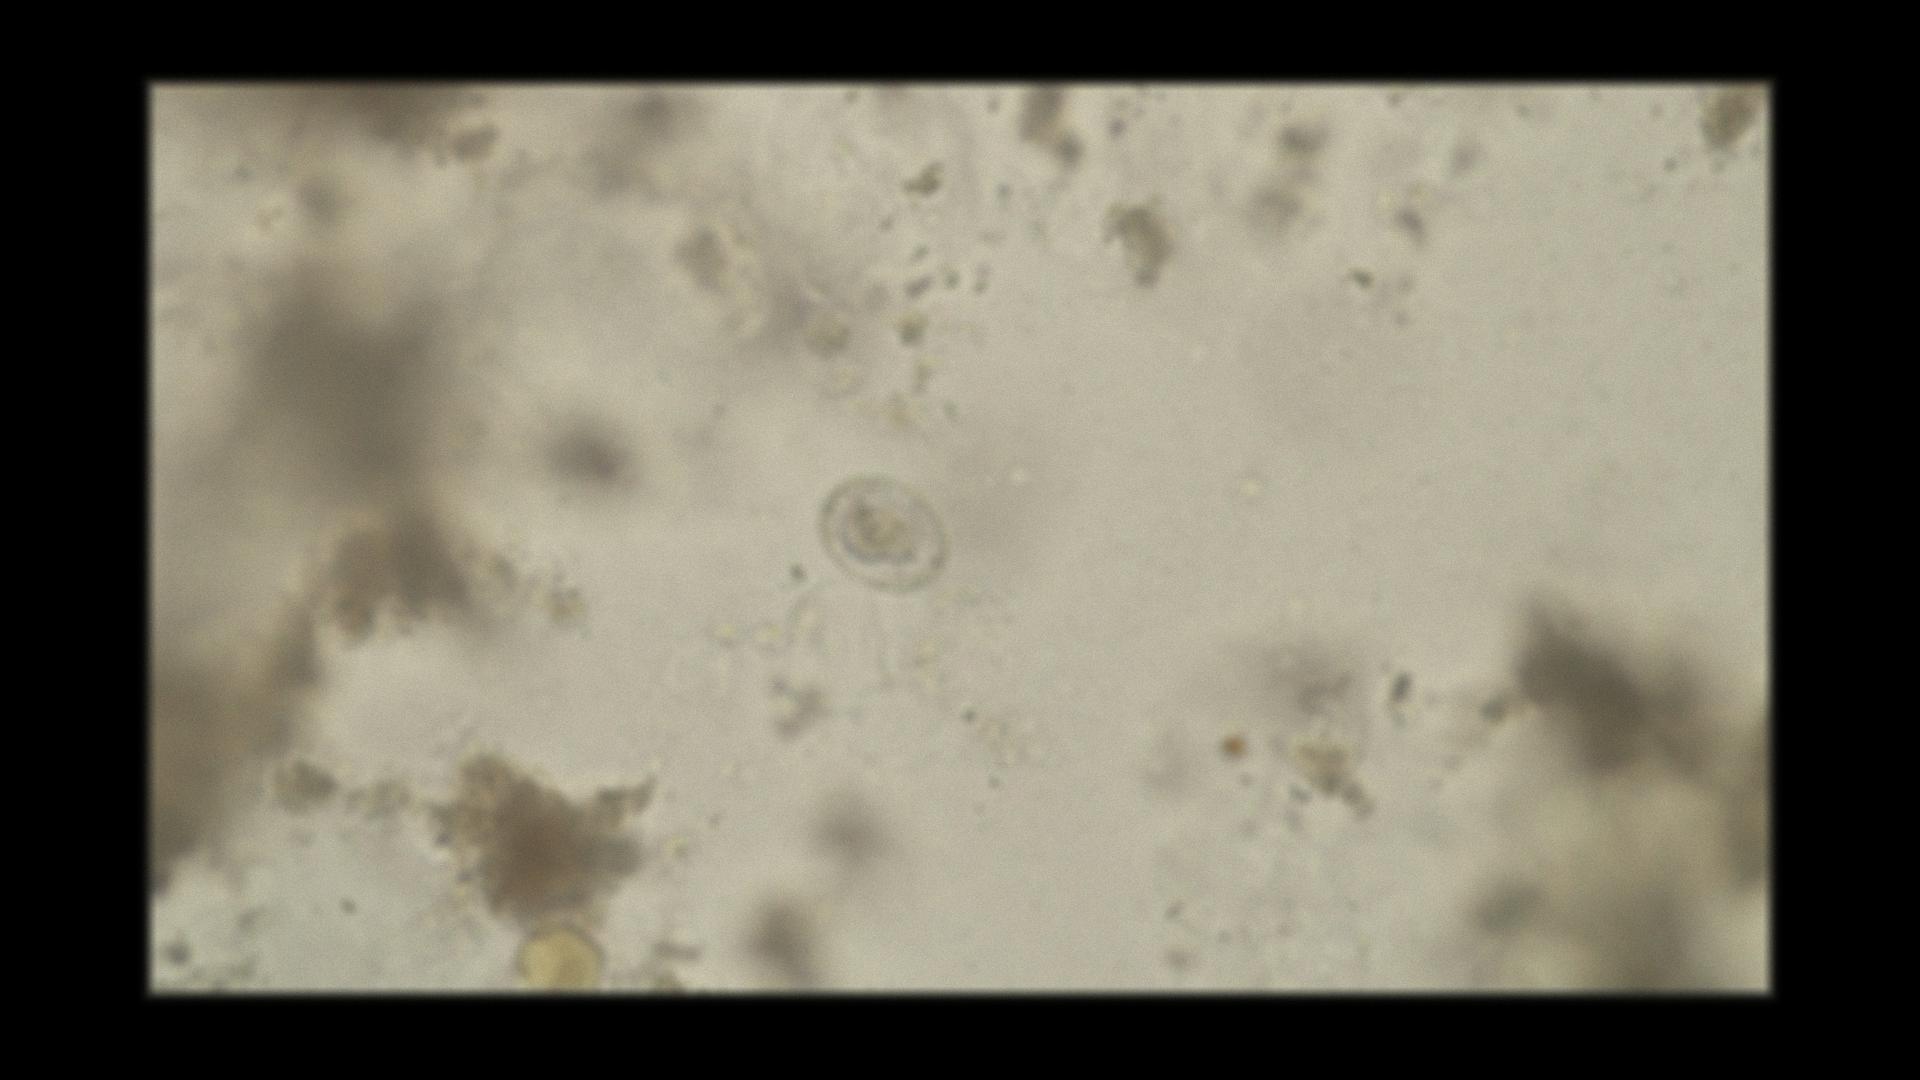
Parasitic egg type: Hymenolepis nana